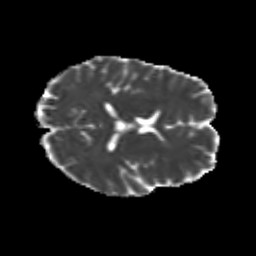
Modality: MD
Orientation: axial
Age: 25
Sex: male
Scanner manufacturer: siemens
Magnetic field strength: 3 T
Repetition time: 3.5 s
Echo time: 0.104 s